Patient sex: M
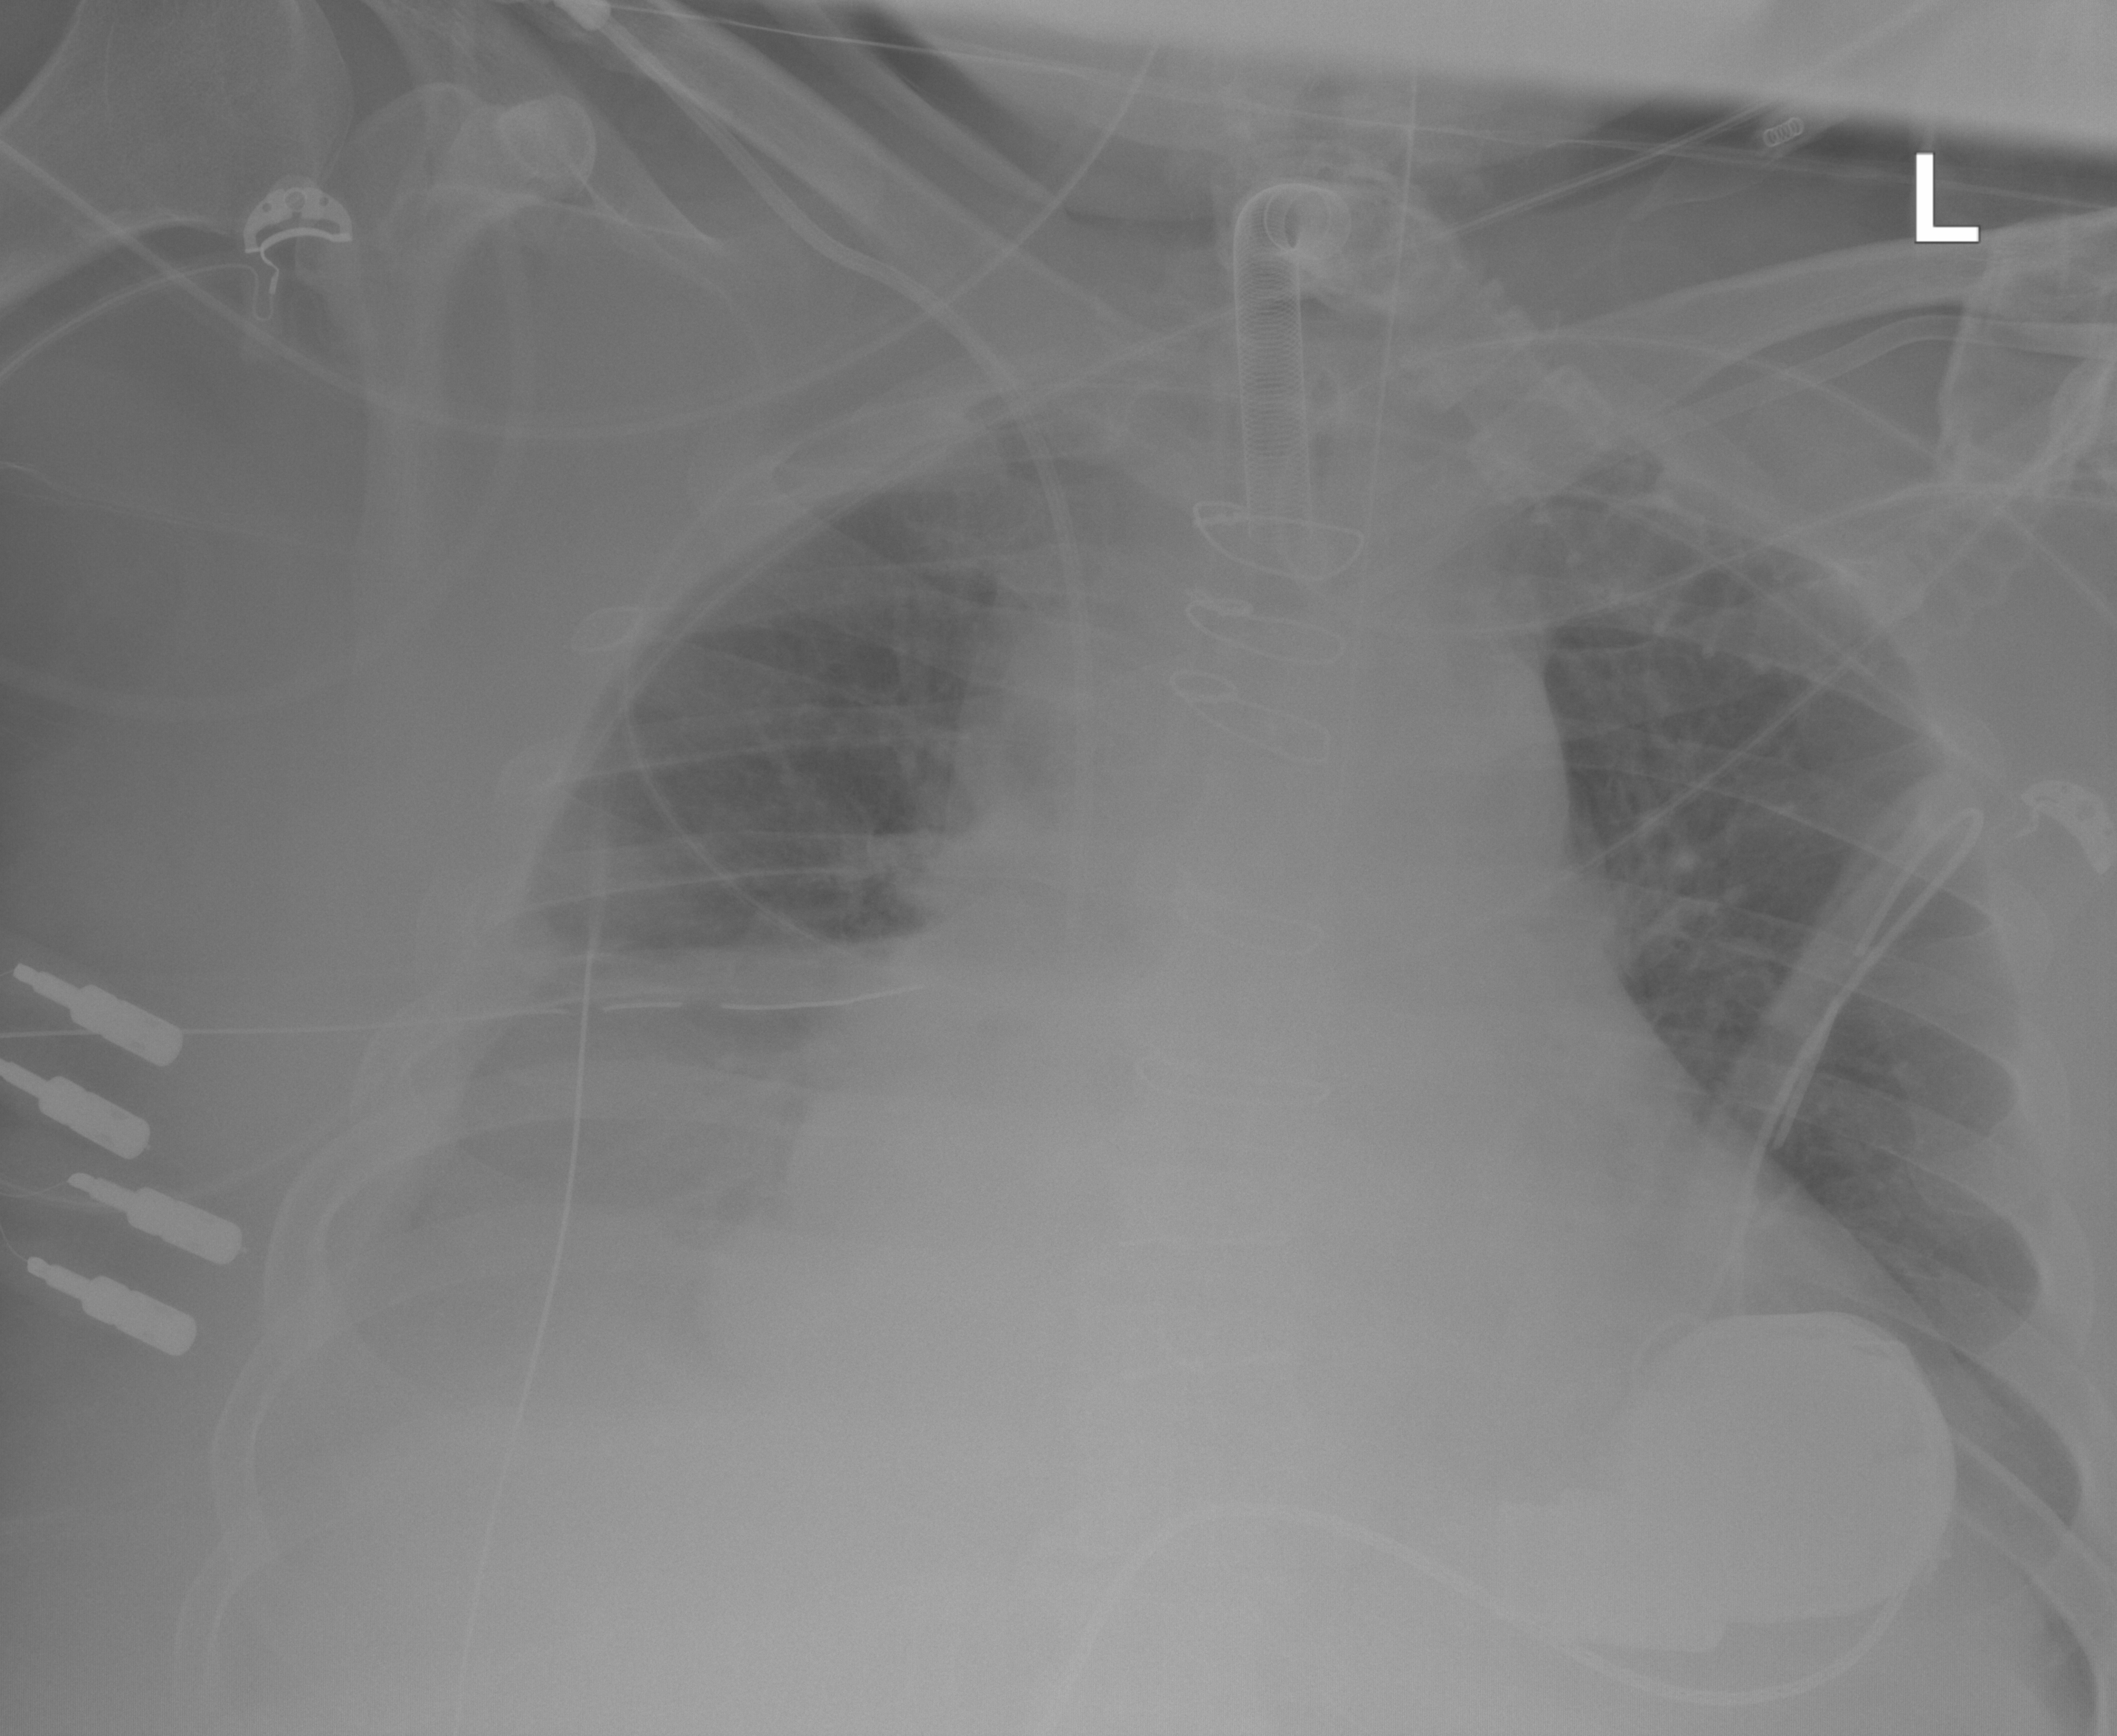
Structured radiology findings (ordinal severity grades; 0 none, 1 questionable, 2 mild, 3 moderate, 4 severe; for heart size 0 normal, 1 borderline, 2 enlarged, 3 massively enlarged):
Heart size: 3
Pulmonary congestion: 0
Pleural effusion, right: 3
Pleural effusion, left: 1
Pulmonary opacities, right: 0
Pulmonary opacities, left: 0
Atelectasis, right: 2
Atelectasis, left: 0